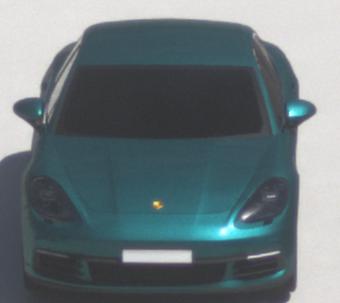
Make: Porsche
Model: Panamera
Detailed model: Panamera (971)
Model produced from: 2016/11
Model produced until: 2018/08
Doors: 5
Color: blue
Road condition: dry road
Daytime: midday
Contrast: high contrast